Interaction volume radius: 10 \u00c5
Interaction volume height: 20 \u00c5
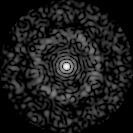
Disorder parameter: 0.8388